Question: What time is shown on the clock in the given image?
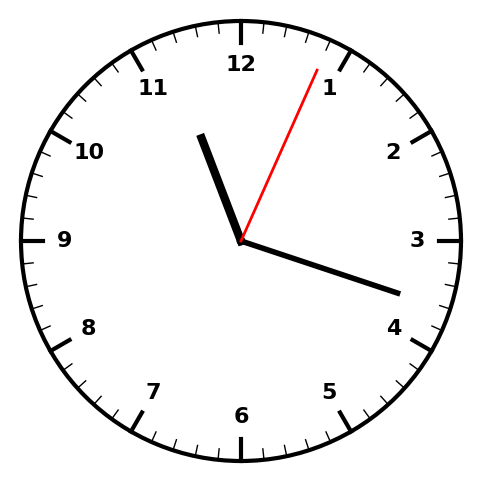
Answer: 11:18:04